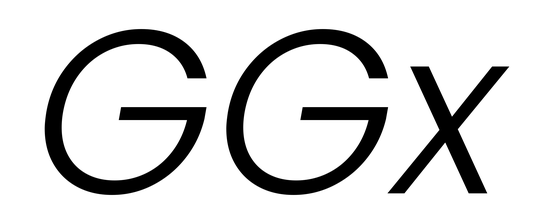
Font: Poppins-LightItalic